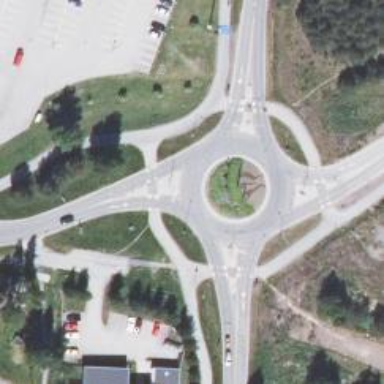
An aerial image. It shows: Asphalt road that is secondary route leading to roundabout.